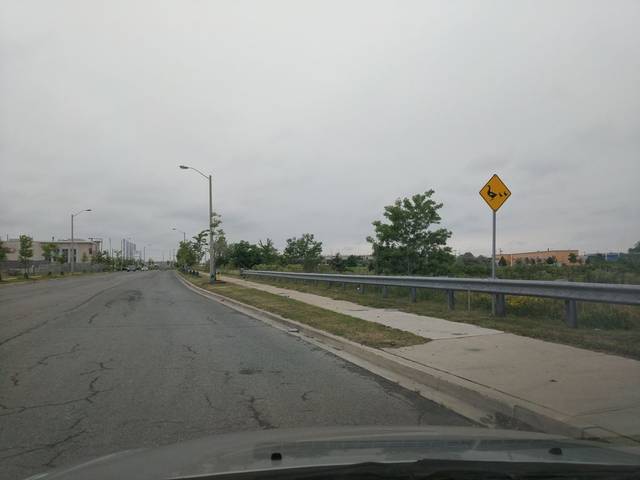
Region: Canada
Coordinates: 43.834, -79.247